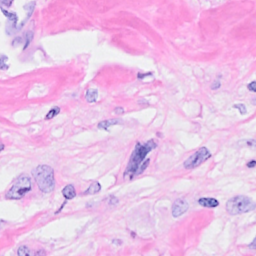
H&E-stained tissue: Breast